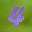
Label: 4